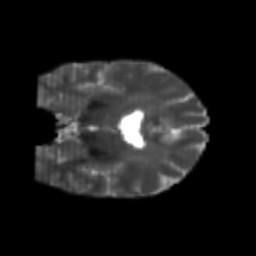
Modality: T2w
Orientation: coronal
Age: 23
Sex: female
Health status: healthy
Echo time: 0.074 s